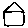
Label: house